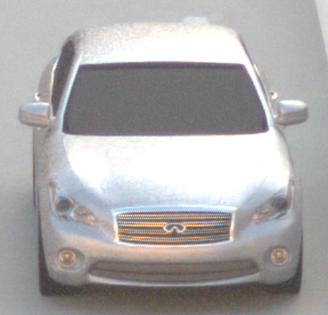
Make: Infiniti
Model: M 37
Detailed model: M (Y51)
Model produced from: 2010/10
Model produced until: 2013/11
Doors: 4
Color: white
Road condition: dry road
Daytime: sunrise or sunset
Contrast: low contrast